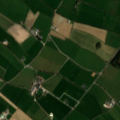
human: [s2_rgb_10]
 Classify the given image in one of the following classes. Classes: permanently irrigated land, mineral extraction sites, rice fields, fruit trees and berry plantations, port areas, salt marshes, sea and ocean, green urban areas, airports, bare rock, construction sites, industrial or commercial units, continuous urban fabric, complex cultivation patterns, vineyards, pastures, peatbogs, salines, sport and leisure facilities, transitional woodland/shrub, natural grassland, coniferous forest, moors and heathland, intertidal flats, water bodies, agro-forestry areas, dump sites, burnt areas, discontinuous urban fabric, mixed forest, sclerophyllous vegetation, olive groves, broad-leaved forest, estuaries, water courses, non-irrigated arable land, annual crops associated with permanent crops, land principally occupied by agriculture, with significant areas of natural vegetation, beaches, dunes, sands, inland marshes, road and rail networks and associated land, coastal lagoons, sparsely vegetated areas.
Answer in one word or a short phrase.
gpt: pastures, coniferous forest